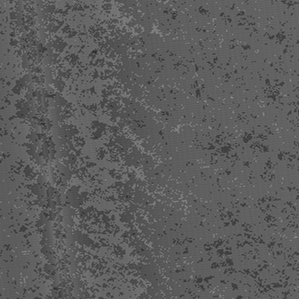
Label: frost